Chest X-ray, PA view. Patient: 39 years old, sex F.
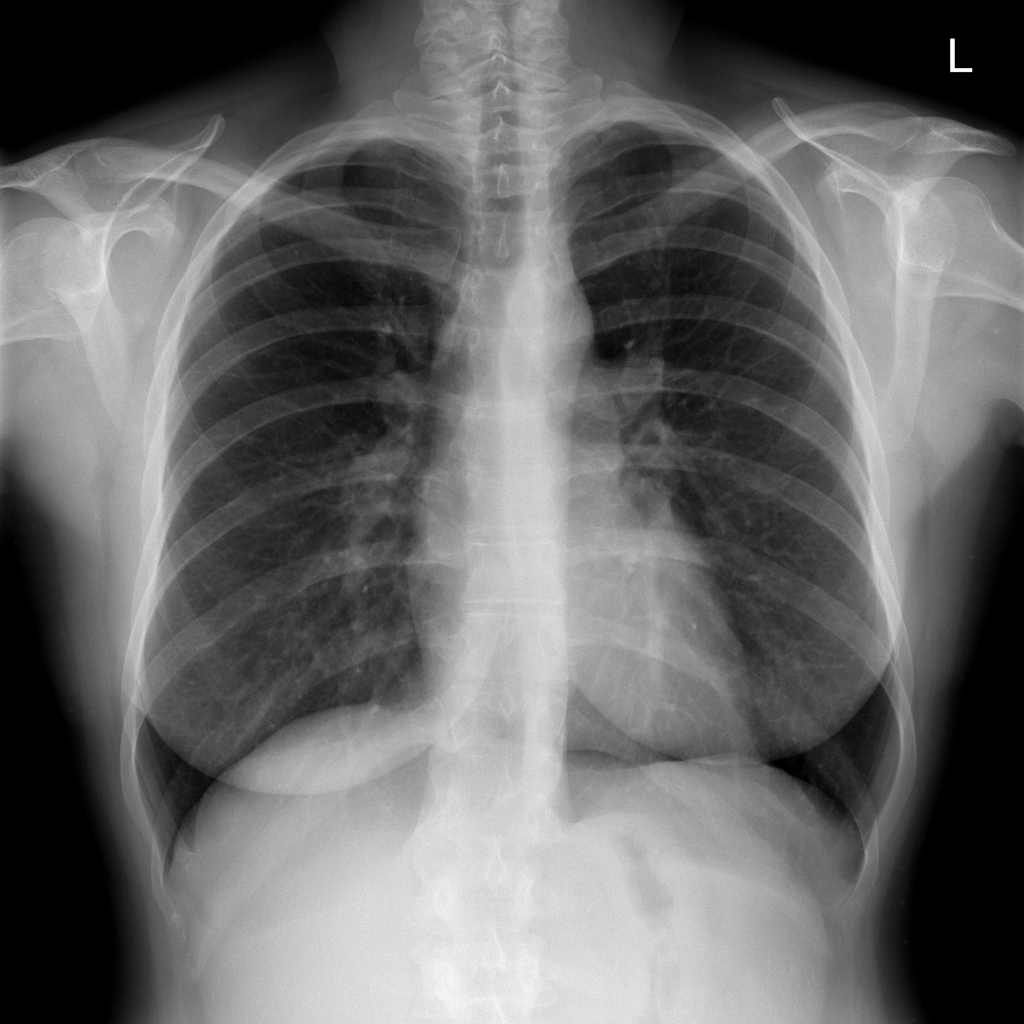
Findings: No Finding